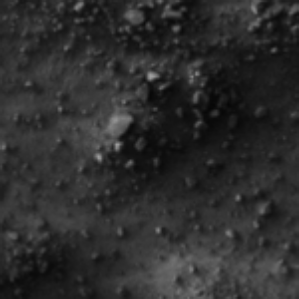
Label: frost